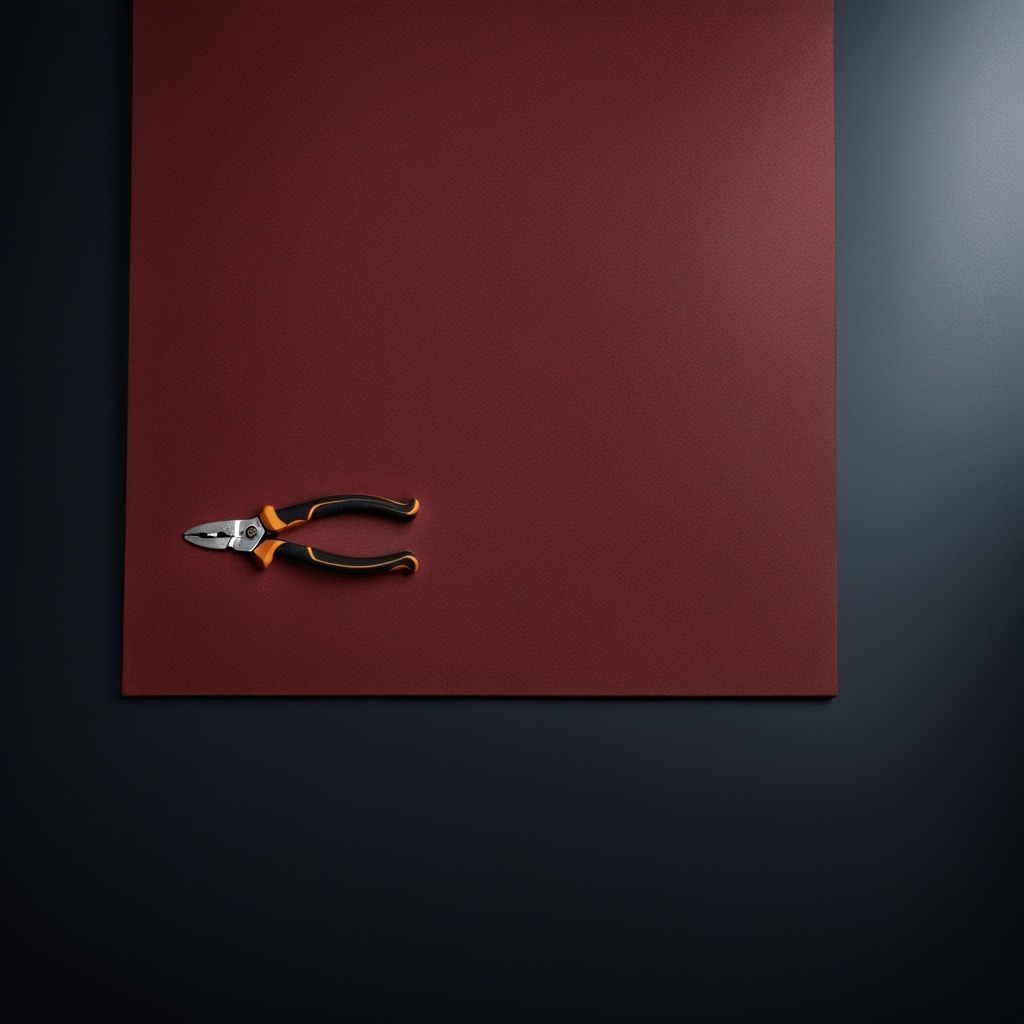
A plier is lying on the tabletop.